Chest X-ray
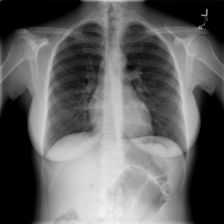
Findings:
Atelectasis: negative
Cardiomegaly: negative
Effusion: negative
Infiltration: negative
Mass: negative
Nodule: negative
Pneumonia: negative
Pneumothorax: negative
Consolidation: negative
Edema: negative
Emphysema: negative
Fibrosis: negative
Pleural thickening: negative
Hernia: negative